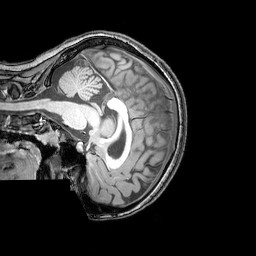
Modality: T1w
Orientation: sagittal
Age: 25
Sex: female
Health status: healthy
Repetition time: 0.081 s
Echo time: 0.037 s